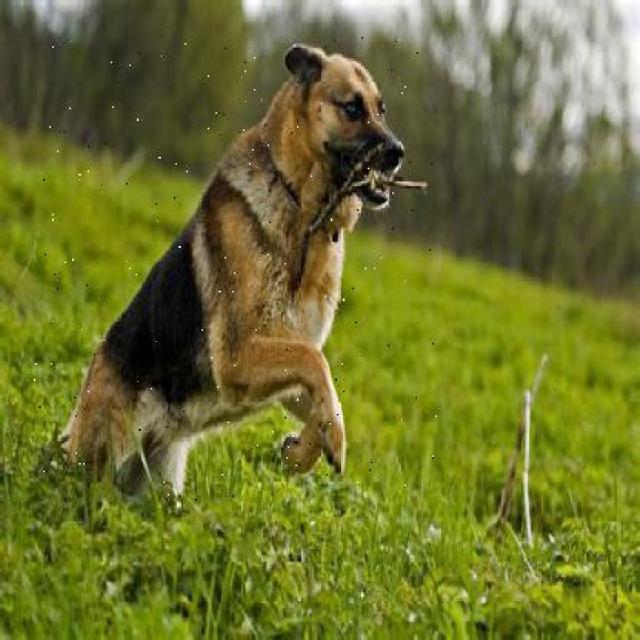
Healthy canine skin — no visible lesions, inflammation, or abnormalities. The skin and coat appear normal.